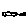
Label: cloud